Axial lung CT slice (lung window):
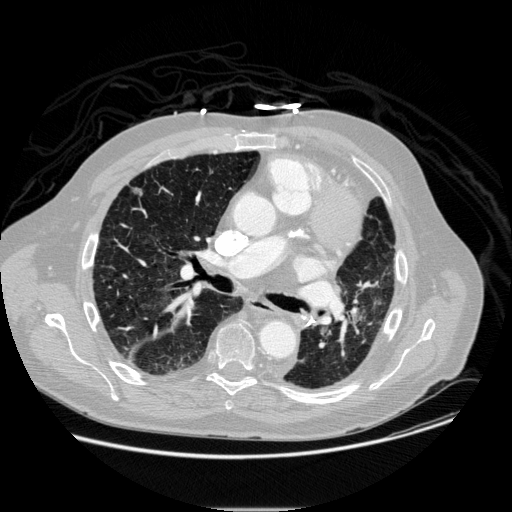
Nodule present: yes
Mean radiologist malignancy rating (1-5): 3.25